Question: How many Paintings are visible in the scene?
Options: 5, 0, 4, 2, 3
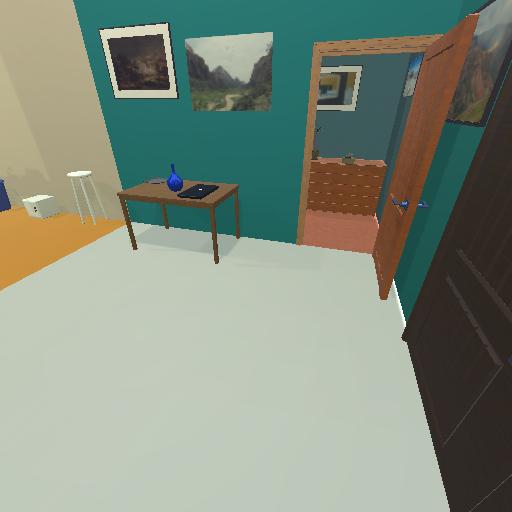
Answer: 5